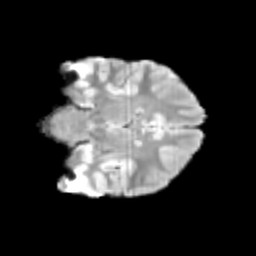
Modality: T2w
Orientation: coronal
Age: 12
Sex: male
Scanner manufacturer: siemens
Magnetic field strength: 3 T
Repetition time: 3.8 s
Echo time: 0.07 s